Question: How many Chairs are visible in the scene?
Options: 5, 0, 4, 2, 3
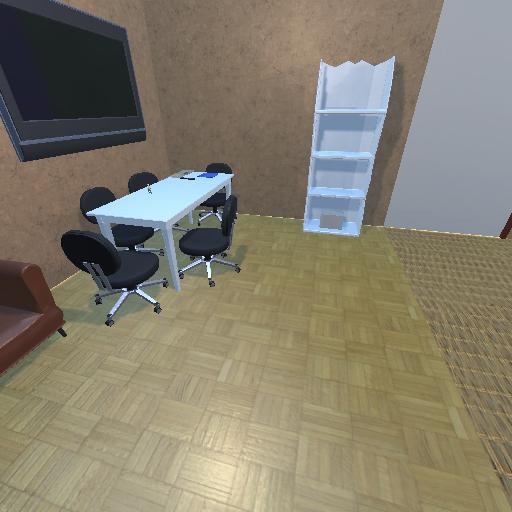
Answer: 5